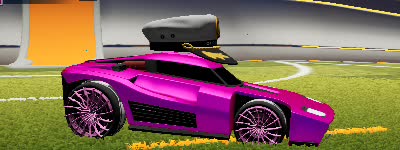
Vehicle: breakout